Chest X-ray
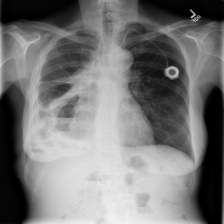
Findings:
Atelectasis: negative
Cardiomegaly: negative
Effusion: negative
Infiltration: negative
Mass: negative
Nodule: negative
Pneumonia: negative
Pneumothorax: negative
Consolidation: negative
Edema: negative
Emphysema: negative
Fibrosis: negative
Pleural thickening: negative
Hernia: negative